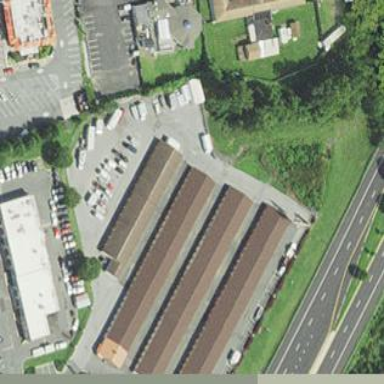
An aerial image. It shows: Storage building.